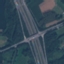
Land use / land cover class: Highway